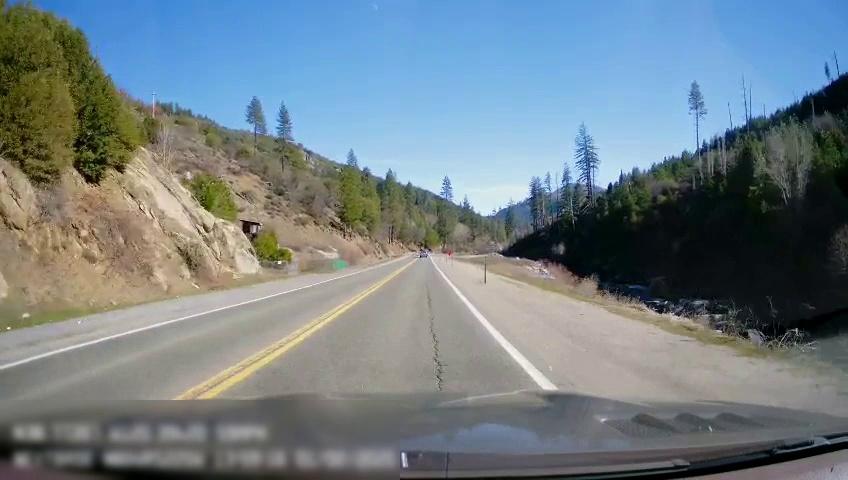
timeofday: Day
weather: Sunny
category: Drivable Space
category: Drivable Space
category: Lanes | Opposite Lane
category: Lanes | Current Lane
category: Lanes | Opposite Lane
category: Lanes | Current Lane